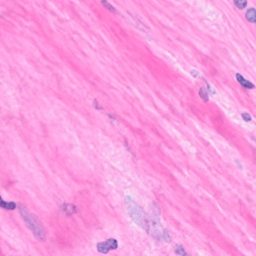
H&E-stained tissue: Breast